在$\triangle ABC$中，$AC = BC$。点$D$是射线$AC$上一点（不与$A$、$C$重合），点$F$在线段$BC$上，直线$DF$交直线$AB$于点$E$，$CD^2 = CF \cdot CB$。

(1) 如图，如果点$D$在$AC$的延长线上

$\textcircled{1}$ 求证：$DE = BD$；

$\textcircled{2}$ 联结$CE$，如果$CE \parallel BD$，$CE = 2$，求$EF$的长。

(2) 如果$DF:DE = 1:2$，求：$AE:EB$的值。
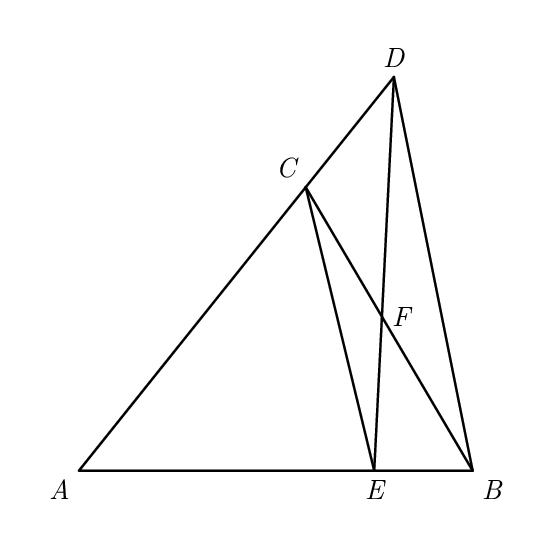
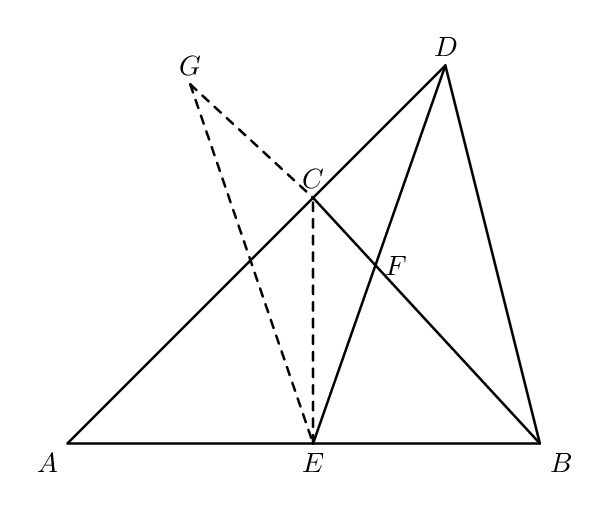
【解答】
\vspace{0.3cm}
【答案】(1)$\textcircled{1}$见详解；$\textcircled{2}$$EF = \sqrt{5} - 1$

(2)$AE:EB$的值为$1$

\vspace{0.3cm}
【分析】此题重点考查相似三角形的判定与性质、三角形的一个外角等于与它不相邻的两个内角的和、等腰三角形的判定与性质、全等三角形的判定与性质等知识，证明$\triangle FCD \backsim \triangle DCB$是解题的关键。

（1）$\textcircled{1}$由$CD^2 = CF \cdot CB$，得$\frac{CD}{CB} = \frac{CF}{CD}$，因为$\angle FCD = \angle DCB$，所以$\triangle FCD \backsim \triangle DCB$，得$\angle CDF = \angle CBD$，由$AC = BC$，得$\angle A = \angle ABC$，所以$\angle A + \angle CDF = \angle ABC + \angle CBD$，则$\angle DEB = \angle DBE$，即可证明$DE = BD$；

$\textcircled{2}$由$CE \parallel BD$，得$\angle FCE = \angle CBD$，则$\angle FCE = \angle CDE$，可证明$\triangle FCE \backsim \triangle CDE$，得$\frac{CE}{DE} = \frac{EF}{CE}$，所以$EF \cdot DE = CE^2 = 4$，而$\triangle CEF \backsim \triangle BDF$，得$\frac{EF}{DF} = \frac{CE}{BD} = \frac{CE}{DE}$，所以$EF \cdot DE = 2DF$，则$2DF = 4$，求得$DF = 2$，于是得$EF(EF + 2) = 4$，求得$EF = \sqrt{5} - 1$；

（2）分两种情况，一是当点$D$在$AC$的延长线上，联结$CE$，作$EG \parallel BD$交$BC$的延长线于点$G$，可证明$\triangle GEF \cong \triangle BDF$，得$GE = BD = DE$，再证明$\triangle BEG \cong \triangle AED$，得$BE = AE$，则$\frac{AE}{EB} = 1$；二是当点$D$在线段$AC$上，可证明$\triangle FCD$与$\triangle DCB$不相似，则不存在$CD^2 = CF \cdot CB$的情况。

\vspace{0.3cm}
【详解】（1）证明：如图1，$\because CD^2 = CF \cdot CB$，

$\therefore \frac{CD}{CB} = \frac{CF}{CD}$,

$\because \angle FCD = \angle DCB$，

$\therefore \triangle FCD \backsim \triangle DCB$，

$\therefore \angle CDF = \angle CBD$，

$\because AC = BC$，

$\therefore \angle A = \angle ABC$，

$\therefore \angle A + \angle CDF = \angle ABC + \angle CBD$，

$\because \angle DEB = \angle A + \angle CDF$，$\angle DBE = \angle ABC + \angle CBD$，

$\therefore \angle DEB = \angle DBE$，

$\therefore DE = BD$。

$\textcircled{2}$如图1，$\because CE \parallel BD$，$CE = 2$，

$\therefore \angle FCE = \angle CBD$，

$\because \angle CDE = \angle CBD$，

$\therefore \angle FCE = \angle CDE$，

$\because \angle CEF = \angle DEC$，

$\therefore \triangle FCE \backsim \triangle CDE$，

$
\therefore \frac{CE}{DE} = \frac{EF}{CE},
$

$
\therefore EF \cdot DE = CE^2 = 2^2 = 4,
$

$\because \triangle CEF \backsim \triangle BDF$，

$
\therefore \frac{EF}{DF} = \frac{CE}{BD} = \frac{CE}{DE},
$

$\therefore EF \cdot DE = 2DF$，

$\therefore 2DF = 4$，

$\therefore DF = 2$，

$\therefore EF(EF + 2) = 4$，

解得$EF = \sqrt{5} - 1$或$EF = -\sqrt{5} - 1$（舍去），

$\therefore EF = \sqrt{5} - 1$。

（2）如图2，点$D$在$AC$的延长线上，

联结$CE$，作$EG \parallel BD$交$BC$的延长线于点$G$，则$\angle G = \angle DBF$，

$\therefore \angle G = \angle ADE$，

$\because DF:DE = 1:2$，

$\therefore DF = EF = \frac{1}{2}DE$，

在$\triangle GEF$和$\triangle BDF$中，

$
\begin{cases}
\angle G = \angle DBF \\
\angle GFE = \angle BFD, \\
EF = DF
\end{cases}
$

$\therefore \triangle GEF \cong \triangle BDF(\text{AAS})$，

$\therefore GE = BD$，

$\therefore GE = DE$，

$\because \angle DEB = \angle DBE = \angle GEA$，

$\therefore \angle DEB + \angle GED = \angle GEA + \angle GED$，

$\therefore \angle BEG = \angle AED$，

在$\triangle BEG$和$\triangle AED$中，

$
\begin{cases}
\angle G = \angle ADE \\
GE = DE \\
\angle BEG = \angle AED
\end{cases}
$

$\therefore \triangle BEG \cong \triangle AED(\text{ASA})$，

$\therefore BE = AE$，

$
\therefore \frac{AE}{EB} = 1;
$

如图3，点$D$在线段$AC$上，

$\because \angle CDF > \angle A$，

$\therefore \angle CDF > \angle ABC$，

$\because \angle ABC > \angle BFE$，$\angle BFE = \angle DFC$，

$\therefore \angle ABC > \angle DFC$，

$\therefore \angle CDF > \angle DFC$，

$\because \angle DFC > \angle CBD$，

$\therefore \angle CDF > \angle CBD$，

$\therefore \triangle FCD$与$\triangle DCB$不相似，

$\therefore$不存在$CD^2 = CF \cdot CB$的情况，

综上所述，$AE:EB$的值为$1$。
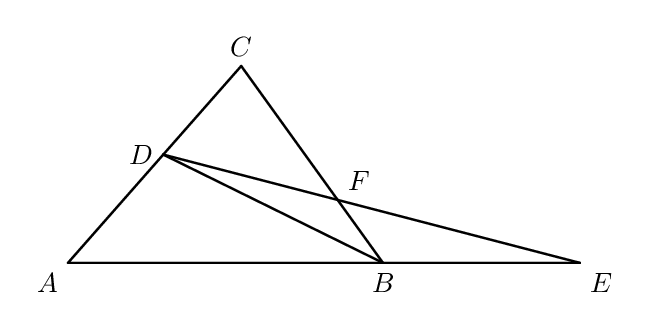
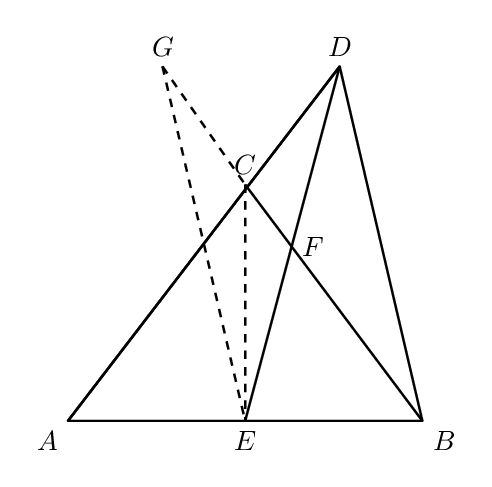
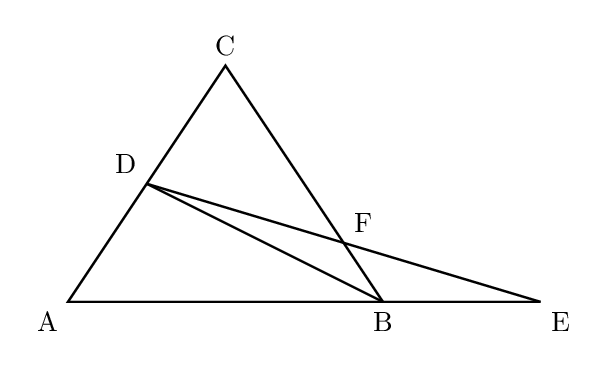